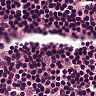
Metastatic tissue present: no